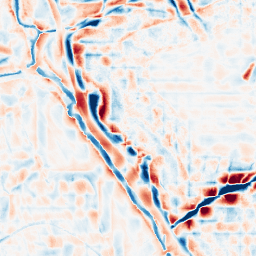
Category: wavelet
Decomposition family: wavelet_biorthogonal
Decomposition parameters: wavelet: bior2.4
level: 4
Upsampling method: edge_directed
Upsampling parameters: scale: 4
Upsampling scale: 4